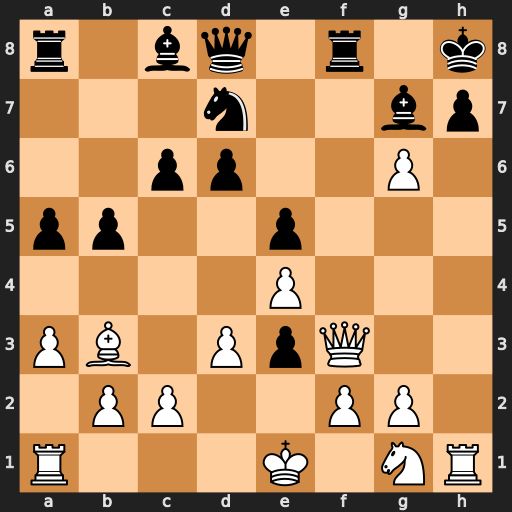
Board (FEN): r1bq1r1k/3n2bp/2pp2P1/pp2p3/4P3/PB1PpQ2/1PP2PP1/R3K1NR
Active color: w
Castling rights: KQ
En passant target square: -
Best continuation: Rxh7#